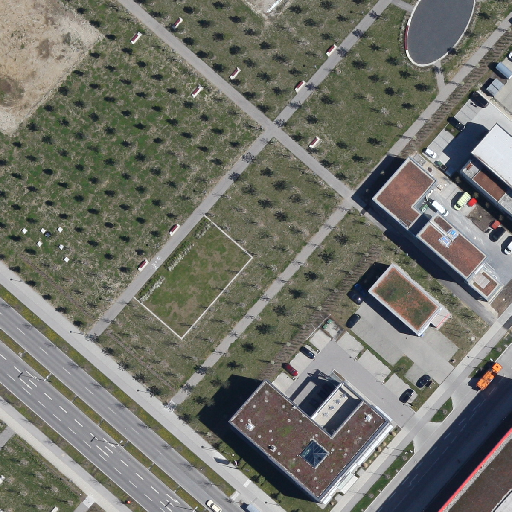
Referring expression: road marking